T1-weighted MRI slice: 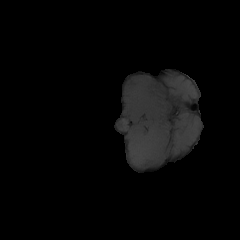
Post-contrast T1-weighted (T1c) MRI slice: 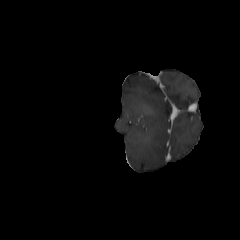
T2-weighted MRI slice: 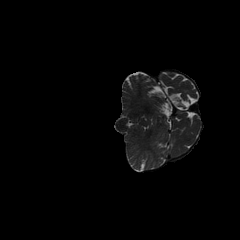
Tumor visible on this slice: no